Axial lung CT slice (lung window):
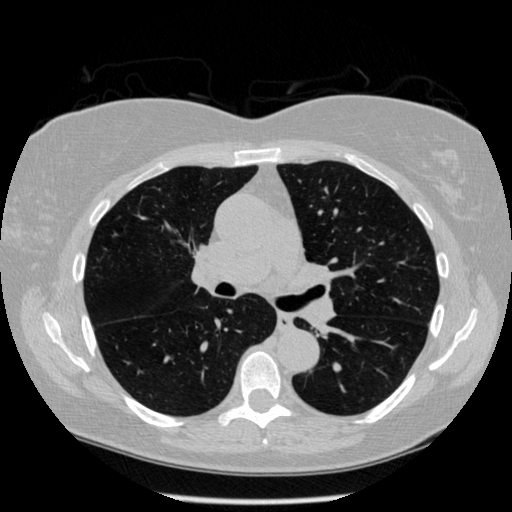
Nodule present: no